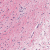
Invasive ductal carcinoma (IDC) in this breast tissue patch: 0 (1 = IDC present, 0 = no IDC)